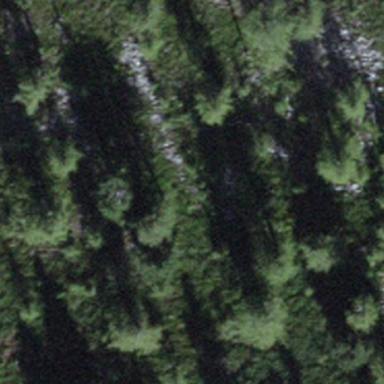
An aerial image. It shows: Forest area.